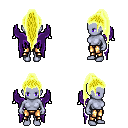
a pixel art fantasy rpg character, female body template, dark elf, purple skin, purple wings, gold greaves, gold extra-long topknot hairstyle, four views (front, back, left, right), 2x2 character sprite sheet, small pixel art, hard edges, no anti-aliasing